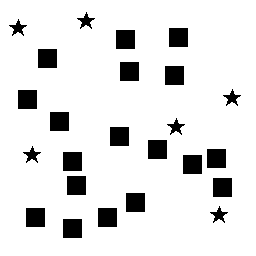
Squares: 18
Triangles: 0
Stars: 6
Total shapes: 24